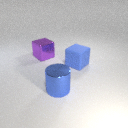
large purple metal cube behind large blue metal cylinder